Question: I have a problem with making layout for my website. Basically, I don't know CSS, because of this can someone write a css for divs which will look like this? I haven't found any template which could solve my problem. I've found this
'''
.left
{
float: left;
width: 15%;
}
.right
{
float:right;
width: 85%;
}
.right_bottom
{
float:right;
width: 85%;
height: 4%;
}
'''
But it doesn't work

---
---
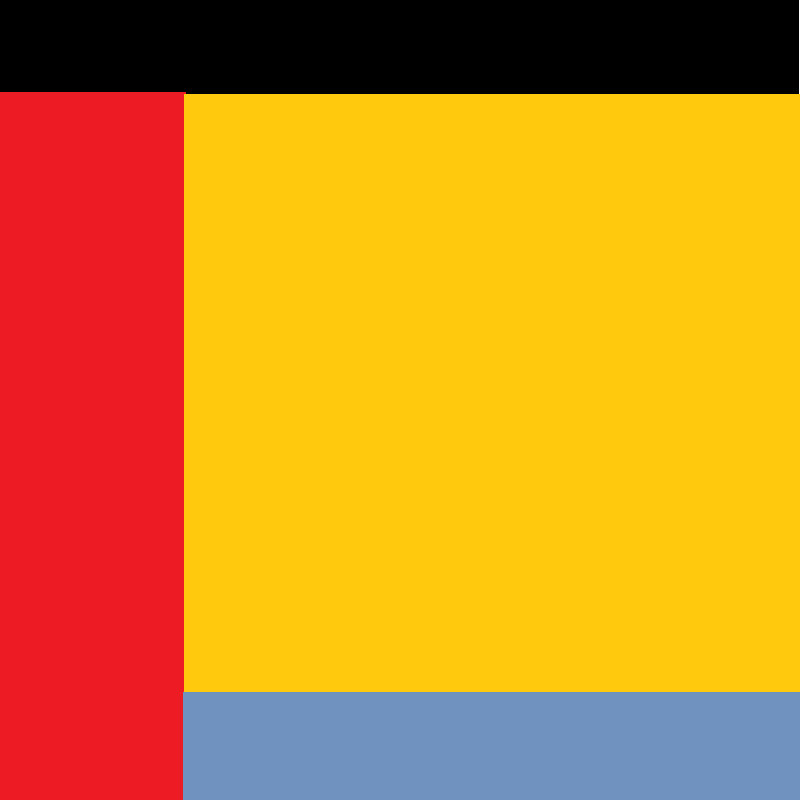
Answer: you can do like this : <URL>
css code :
'''
.mainDiv {
width:500px;
height:500px;
}
.topDiv {
height: 15%;
background-color: black;
}
.left {
float: left;
width: 15%;
height: 85%;
background-color:red;
}
.right {
float:right;
width: 85%;
height: 70%;
background-color:green;
}
.right_bottom {
float:right;
width: 85%;
height: 15%;
background-color:blue;
}
'''
HTML code :
'''
<div class="mainDiv">
<div class="topDiv"></div>
<div class="left"></div>
<div class="right"></div>
<div class="right_bottom"></div>
</div>
'''